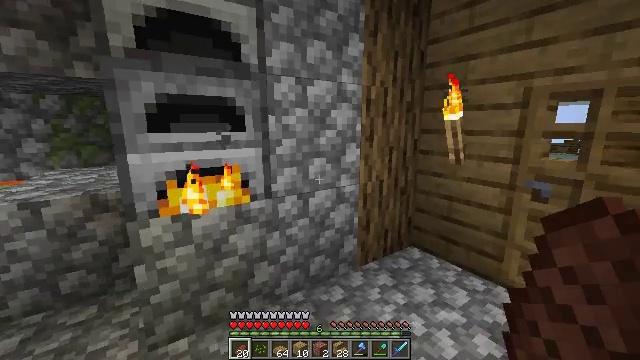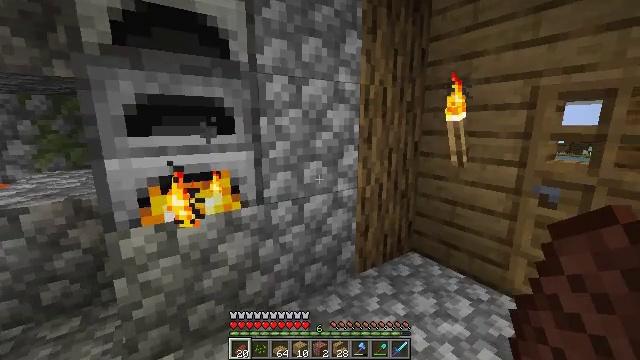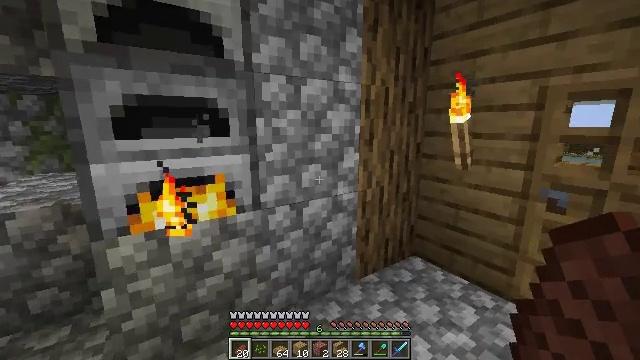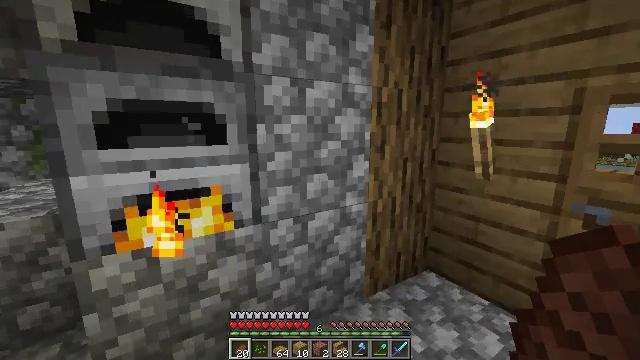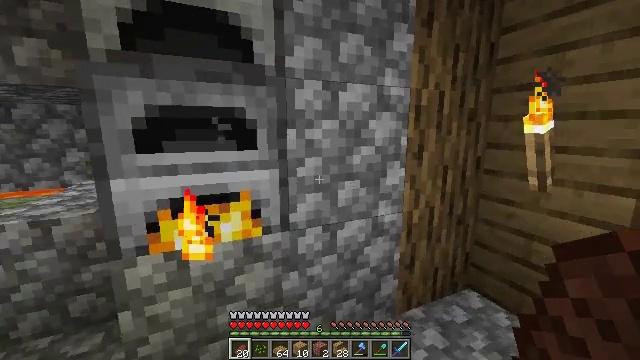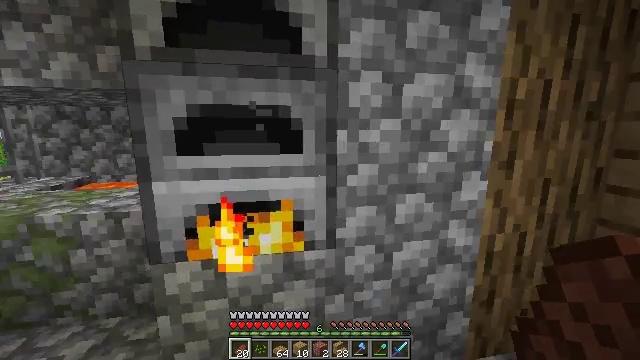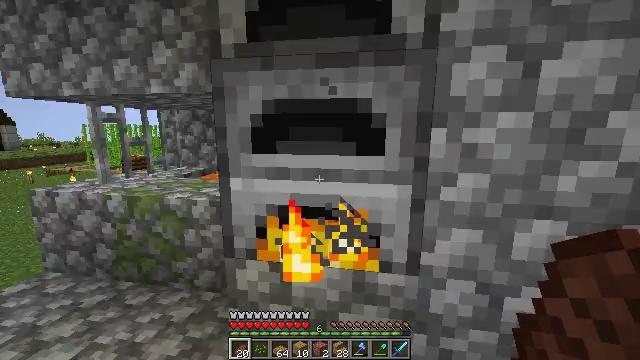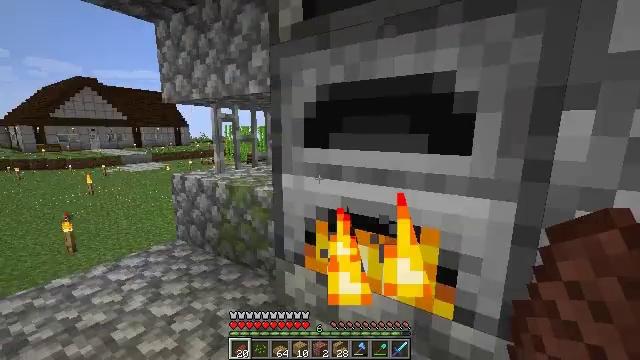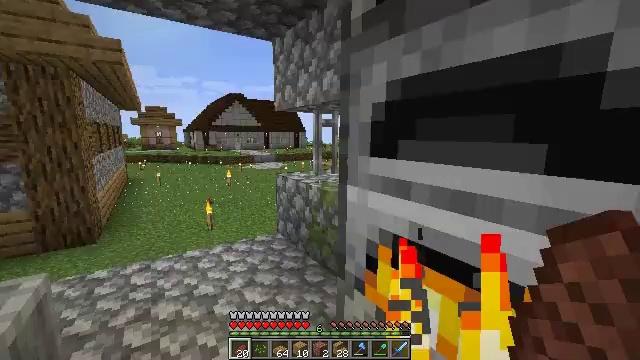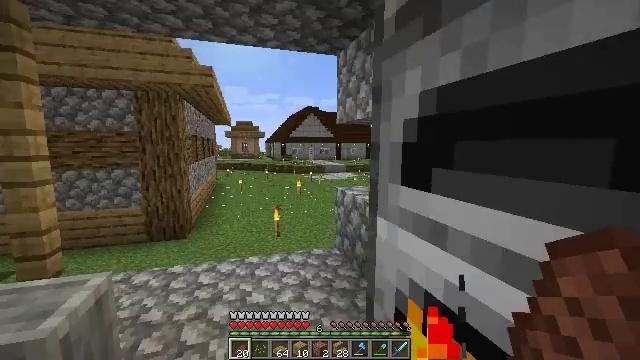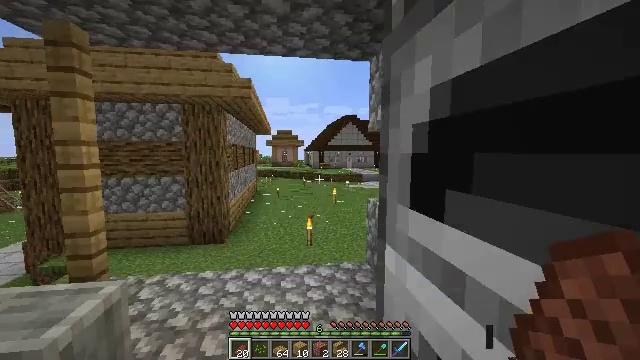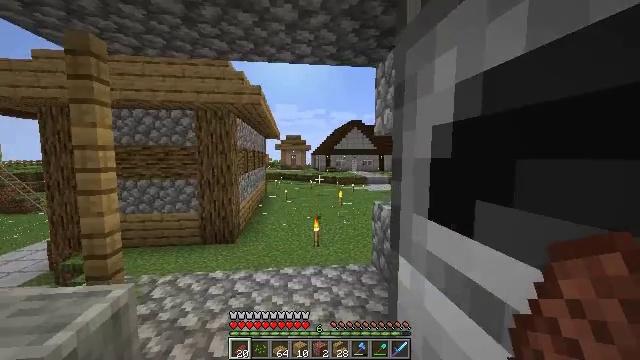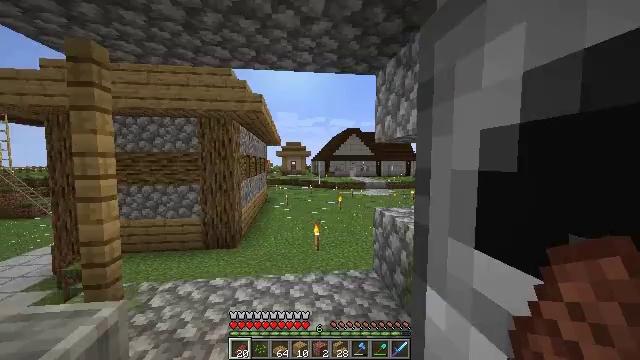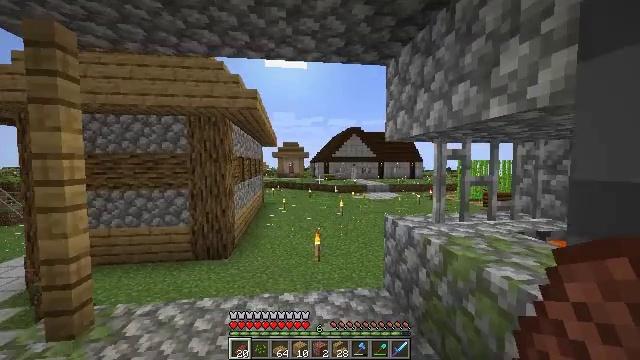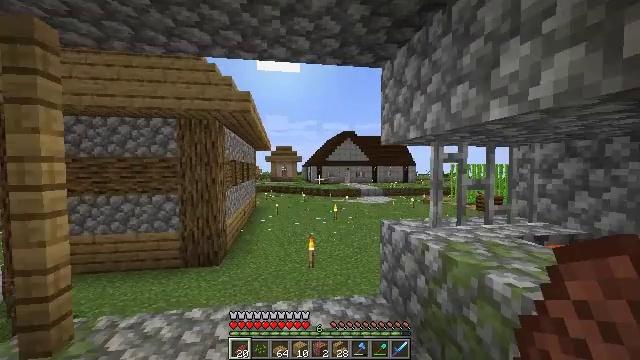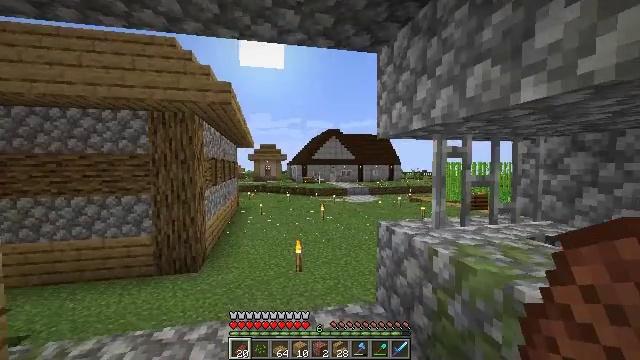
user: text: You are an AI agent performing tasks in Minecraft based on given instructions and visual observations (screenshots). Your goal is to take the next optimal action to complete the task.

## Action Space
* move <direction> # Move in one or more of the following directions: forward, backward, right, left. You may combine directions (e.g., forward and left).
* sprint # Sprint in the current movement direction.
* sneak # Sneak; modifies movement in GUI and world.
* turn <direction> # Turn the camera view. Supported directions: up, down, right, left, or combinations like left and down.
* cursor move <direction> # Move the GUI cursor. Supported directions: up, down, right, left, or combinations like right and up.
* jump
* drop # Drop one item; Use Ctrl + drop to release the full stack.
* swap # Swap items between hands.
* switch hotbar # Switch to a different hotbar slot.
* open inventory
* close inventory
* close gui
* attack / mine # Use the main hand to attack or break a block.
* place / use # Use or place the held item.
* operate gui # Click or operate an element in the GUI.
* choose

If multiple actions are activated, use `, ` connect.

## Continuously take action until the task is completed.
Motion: motion action
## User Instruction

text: Craft a brick.
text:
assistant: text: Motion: move forward
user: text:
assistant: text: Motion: move forward
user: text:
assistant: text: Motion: move forward, turn left
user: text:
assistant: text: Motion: move forward, turn left
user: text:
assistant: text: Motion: move forward, turn left
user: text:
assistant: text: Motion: move forward and move right, turn left
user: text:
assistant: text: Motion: move forward and move right, turn left
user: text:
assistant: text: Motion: move forward and move right, turn left and up
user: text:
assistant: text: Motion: move forward and move right, turn left and up
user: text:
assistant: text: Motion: move forward and move right, sprint, turn left and up
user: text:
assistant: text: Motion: move forward, sprint, turn left
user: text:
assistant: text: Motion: move forward, sprint, turn up
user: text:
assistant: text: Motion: move forward, sprint
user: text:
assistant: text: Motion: move forward, turn right
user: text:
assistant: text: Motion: move forward, turn right
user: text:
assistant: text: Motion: move forward
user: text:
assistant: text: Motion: move forward, sprint, turn right
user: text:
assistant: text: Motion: move forward, sprint
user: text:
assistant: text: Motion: move forward, sprint
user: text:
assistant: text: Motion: move forward, turn left
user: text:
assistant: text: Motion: move forward, turn left
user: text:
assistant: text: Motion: move forward
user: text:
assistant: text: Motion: move forward, sprint, turn right and down
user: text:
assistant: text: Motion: move forward, sprint, turn right
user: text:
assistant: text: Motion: move forward, sprint
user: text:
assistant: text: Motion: move forward, sprint
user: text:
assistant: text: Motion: move forward
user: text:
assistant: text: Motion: move forward, turn right
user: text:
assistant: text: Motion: move forward, turn right
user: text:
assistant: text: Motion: move forward, turn right and down